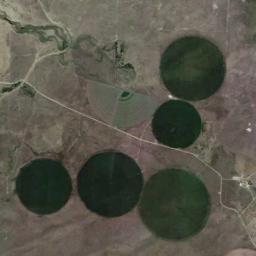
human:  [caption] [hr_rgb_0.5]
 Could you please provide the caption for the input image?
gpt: There are round fields on the right .

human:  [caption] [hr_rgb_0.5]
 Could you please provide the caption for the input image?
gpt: Five green circular farms of different sizes, And another half circular .

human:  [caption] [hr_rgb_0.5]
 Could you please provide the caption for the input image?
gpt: Several dark green circular farmlands with different radii are on the wasteland and a road goes through the wasteland .

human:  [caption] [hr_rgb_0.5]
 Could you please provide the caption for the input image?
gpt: Some green circle farmland are in the bare land .

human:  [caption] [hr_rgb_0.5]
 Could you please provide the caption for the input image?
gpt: There are five green circular farmlands of different sizes .